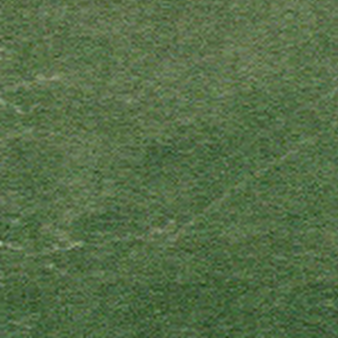
Label: other